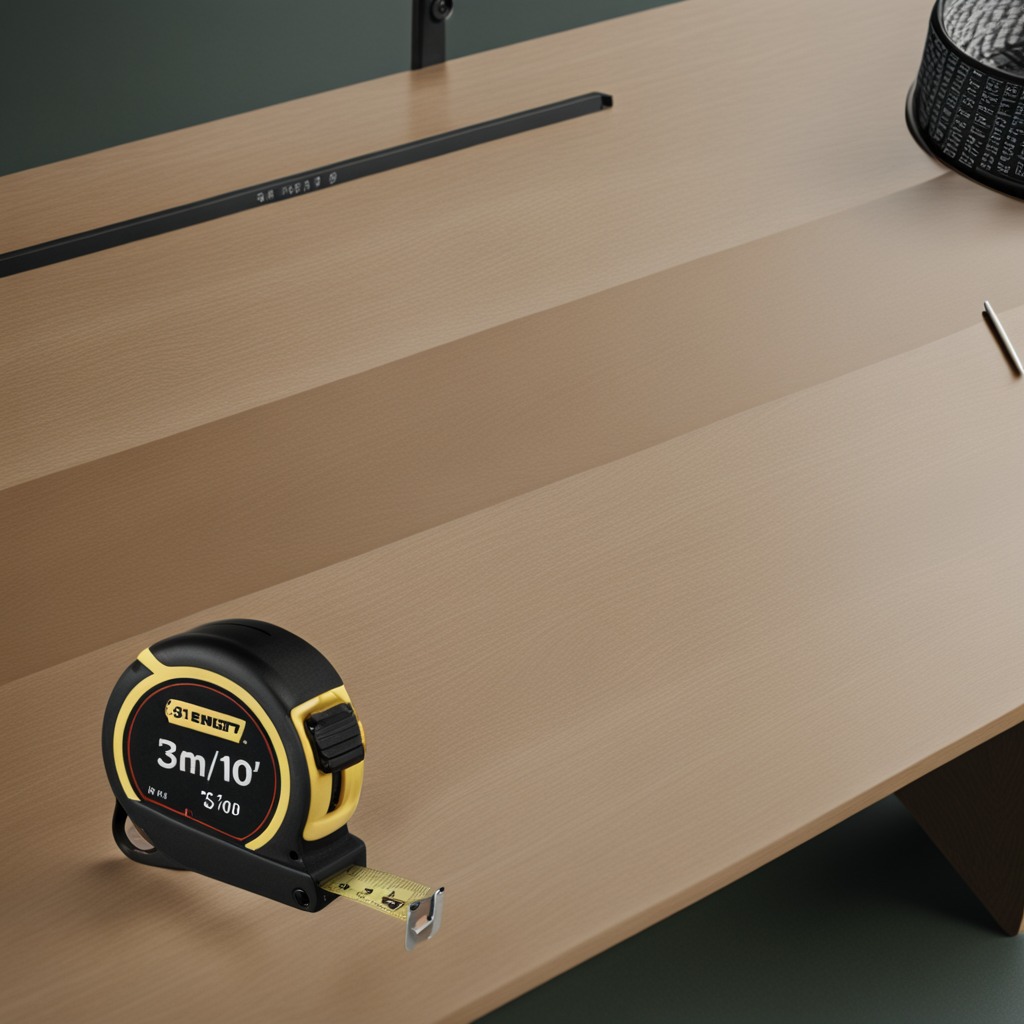
A measuring tape lies on the workbench inside a coastal fishing gear workshop.